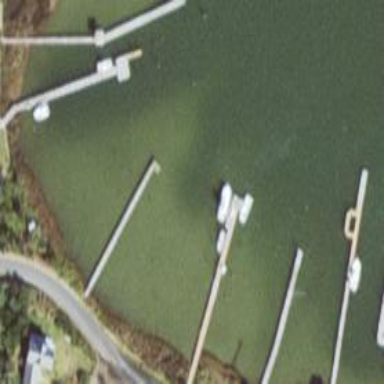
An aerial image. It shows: Man-made pier.